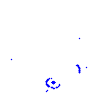
Particle: proton